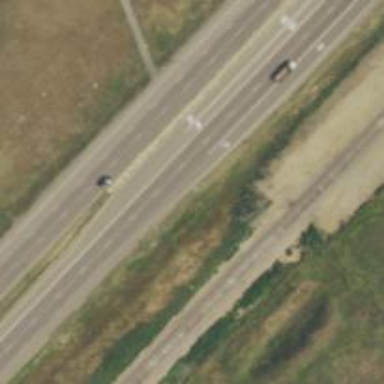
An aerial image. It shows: Asphalt road designated as trunk highway.